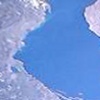
Label: water